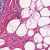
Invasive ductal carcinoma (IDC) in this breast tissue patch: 0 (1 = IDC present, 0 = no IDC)